Interaction volume radius: 5 \u00c5
Interaction volume height: 10 \u00c5
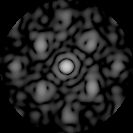
Disorder parameter: 0.4521